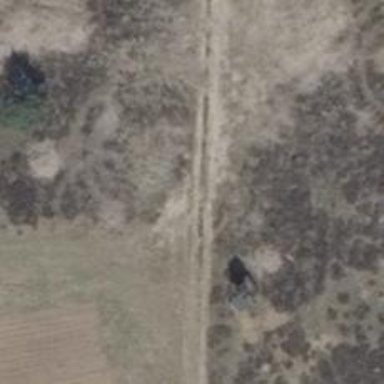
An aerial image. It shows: Sandy track road with grade 4 track type.